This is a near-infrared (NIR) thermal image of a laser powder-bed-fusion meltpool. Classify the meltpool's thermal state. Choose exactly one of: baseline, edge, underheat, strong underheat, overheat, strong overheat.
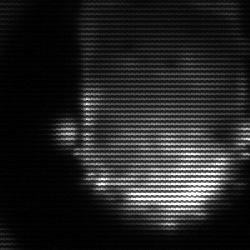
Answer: baseline